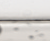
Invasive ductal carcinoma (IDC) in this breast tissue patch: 0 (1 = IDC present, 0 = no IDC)